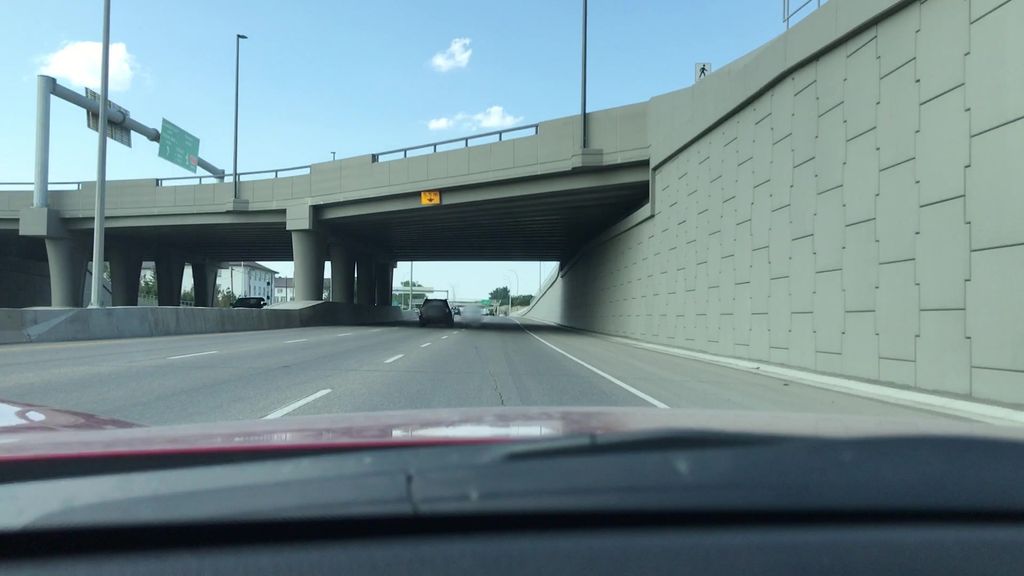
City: calgary